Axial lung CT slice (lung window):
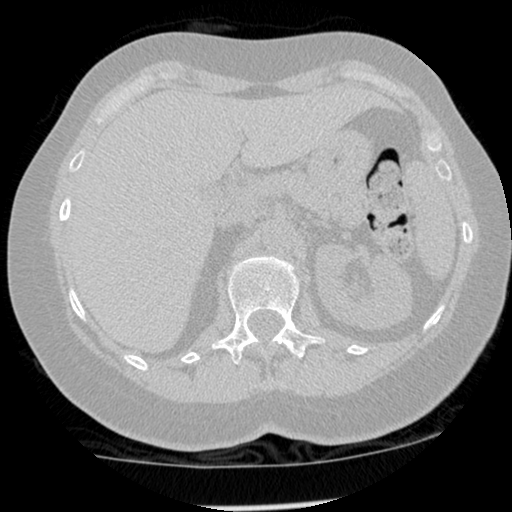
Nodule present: no